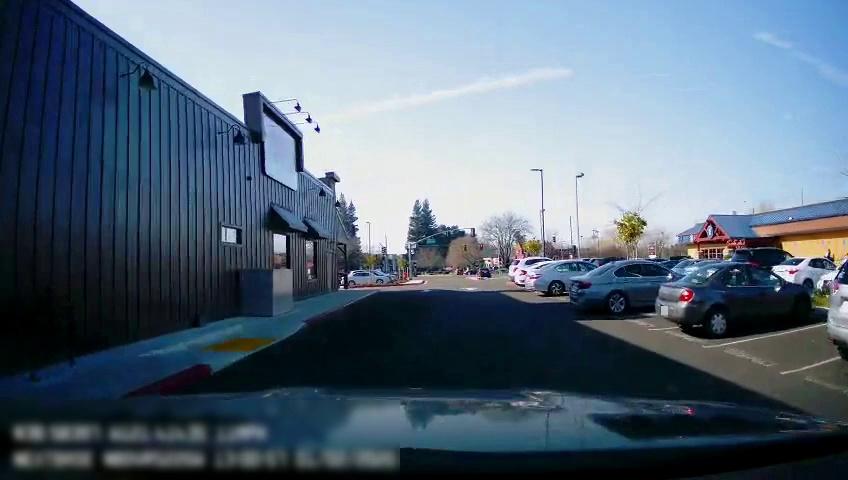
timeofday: Day
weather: Sunny
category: Drivable Space
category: Vehicles | Car
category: Vehicles | SUV
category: Vehicles | Car
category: Vehicles | SUV
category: Vehicles | SUV
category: Vehicles | SUV
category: Vehicles | SUV
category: Vehicles | Car
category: Vehicles | Car
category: Vehicles | Car
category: Vehicles | SUV
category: Vehicles | Car
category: Vehicles | Car
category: Vehicles | Car
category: Vehicles | Car
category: Vehicles | Car